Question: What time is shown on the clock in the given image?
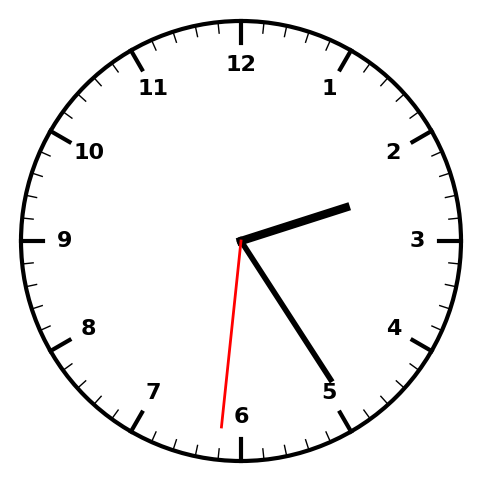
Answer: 02:24:31